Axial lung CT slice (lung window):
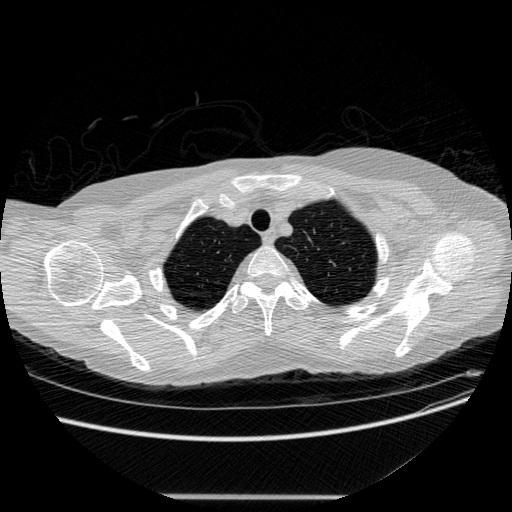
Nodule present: no